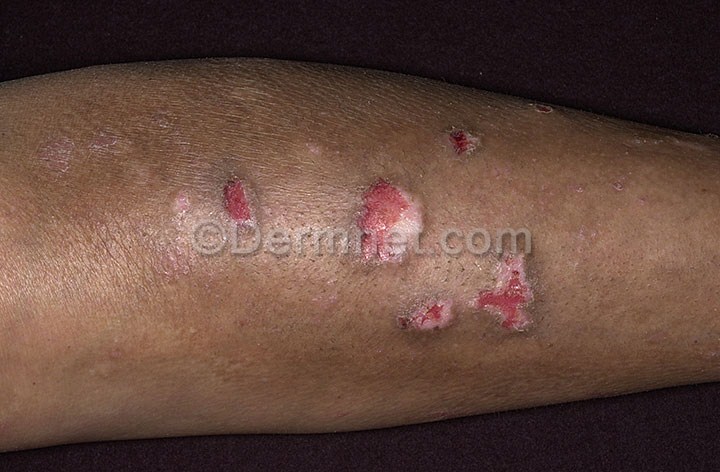
Disease: Lupus and other Connective Tissue diseases